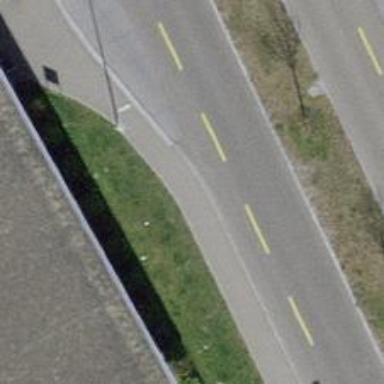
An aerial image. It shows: Asphalt footway.